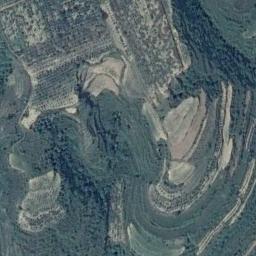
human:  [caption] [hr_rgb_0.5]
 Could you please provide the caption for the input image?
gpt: Most of the terraces on this mountain are covered by vegetation .

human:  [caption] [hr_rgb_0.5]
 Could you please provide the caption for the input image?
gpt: The green plants are not evenly distributed on the terrace .

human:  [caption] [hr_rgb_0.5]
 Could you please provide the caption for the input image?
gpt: The bare and green terrace is next to some trees .

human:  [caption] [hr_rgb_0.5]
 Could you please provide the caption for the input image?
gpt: A large dense layer of green terraces with large green trees .

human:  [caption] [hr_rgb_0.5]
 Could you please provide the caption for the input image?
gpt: There are green meadows beside the terraces .